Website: home-depot
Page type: delivery-shipping
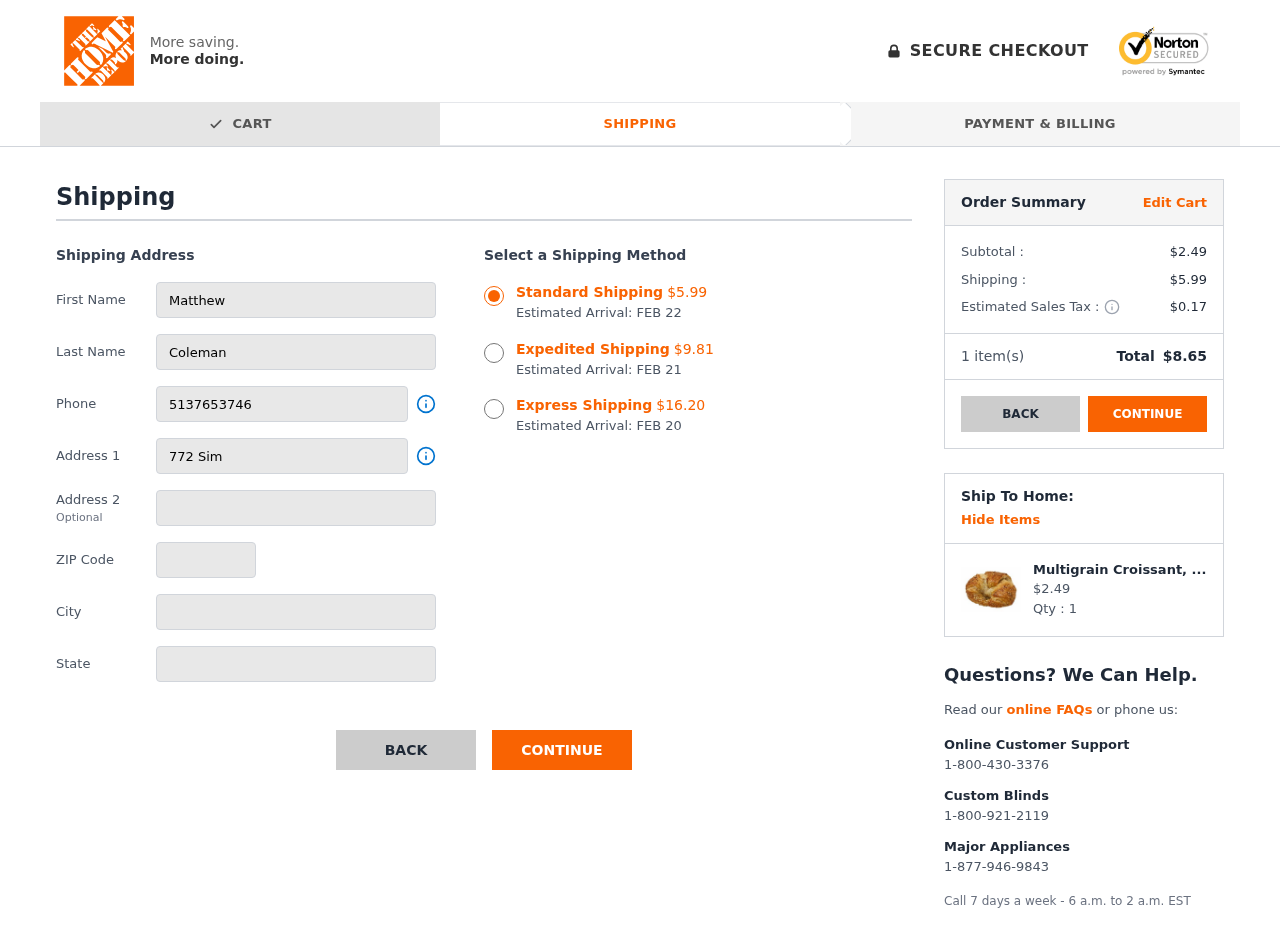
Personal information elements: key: PII_CITY
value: New Crystalhaven
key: PII_FIRSTNAME
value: Matthew
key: PII_LASTNAME
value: Coleman
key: PII_PHONE
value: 5137653746
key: PII_POSTCODE
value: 44532
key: PII_STATE
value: Texas
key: PII_STREET
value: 772 Sims Port
Product elements: key: PRODUCT1_NAME
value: Multigrain Croissant, 3.5 oz
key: PRODUCT1_PRICE
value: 2.49
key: PRODUCT1_QUANTITY
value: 1
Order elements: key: ORDER_SHIPPING_COST_STANDARD
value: $5.99
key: ORDER_DELIVERY_DATE
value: FEB 22
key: ORDER_SHIPPING_COST_EXPEDITED
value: $9.81
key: ORDER_DELIVERY_DATE_EXPEDITED
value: FEB 21
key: ORDER_SHIPPING_COST_EXPRESS
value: $16.20
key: ORDER_DELIVERY_DATE_EXPRESS
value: FEB 20
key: ORDER_SUBTOTAL
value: $2.49
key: ORDER_SHIPPING_COST
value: $5.99
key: ORDER_TAX
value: $0.17
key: ORDER_NUM_ITEMS
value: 1
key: ORDER_TOTAL
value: $8.65